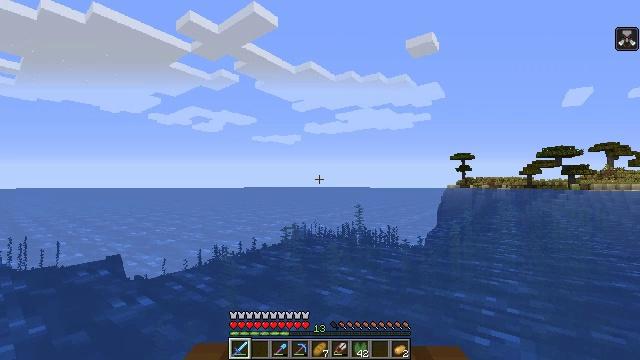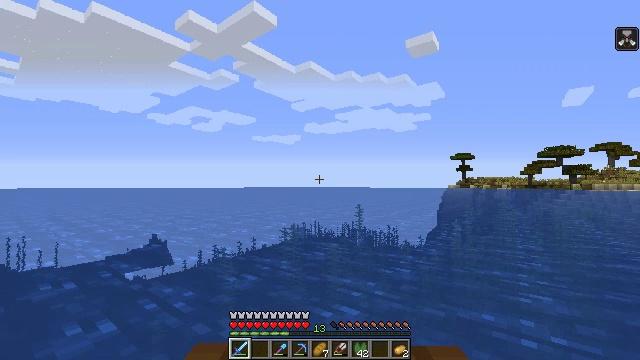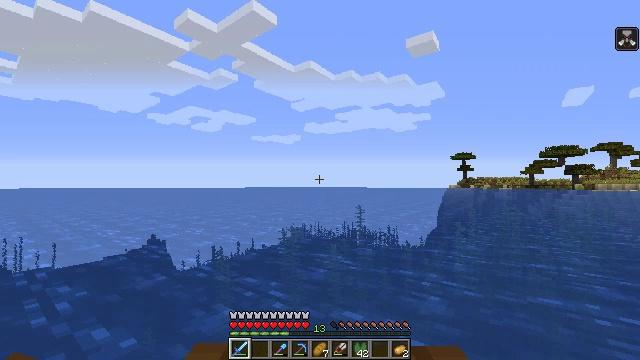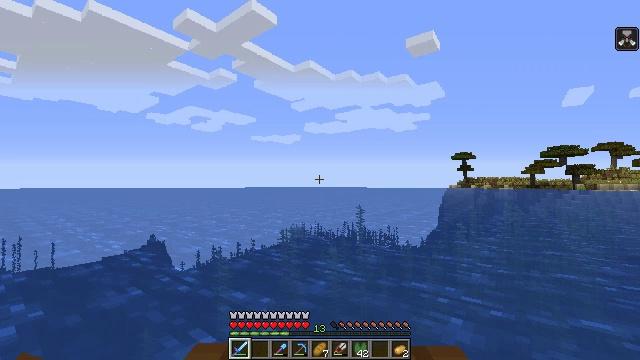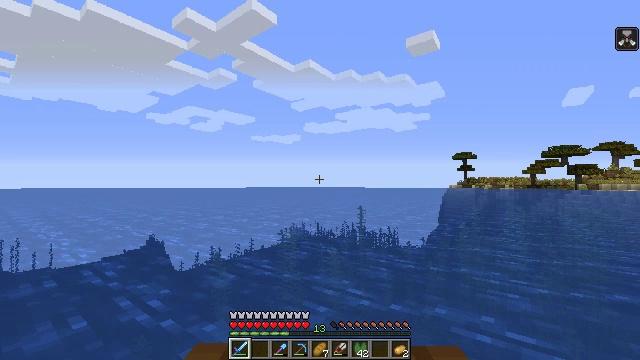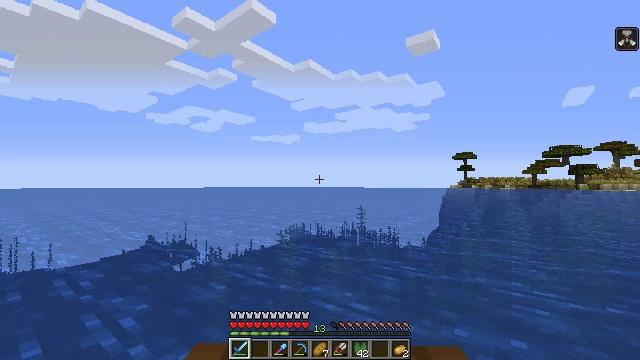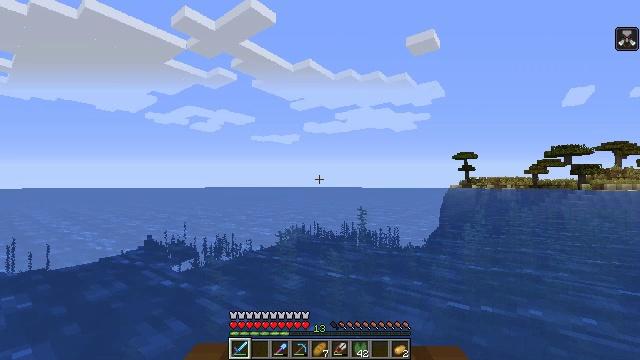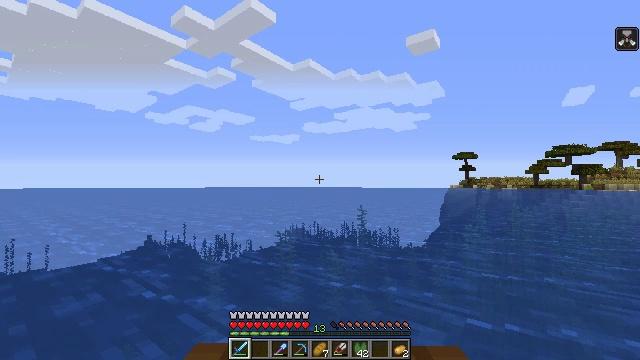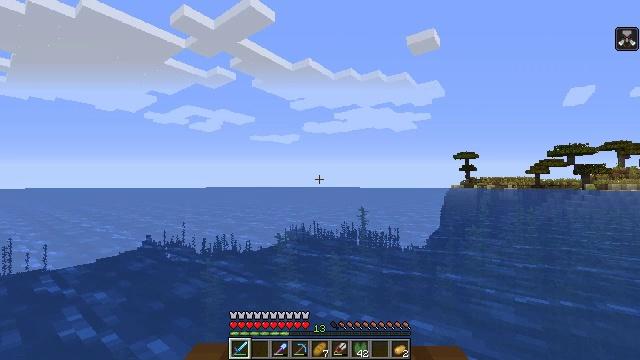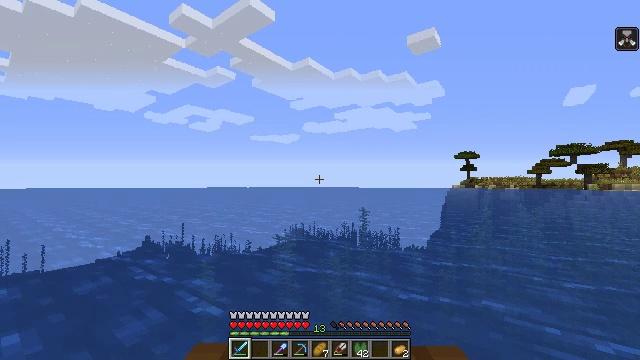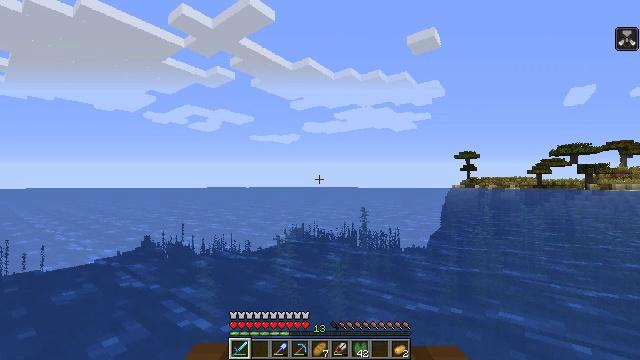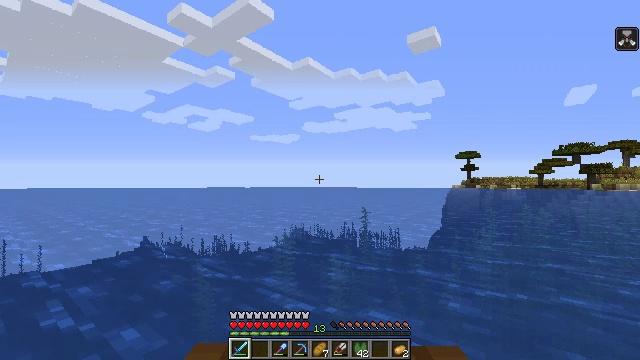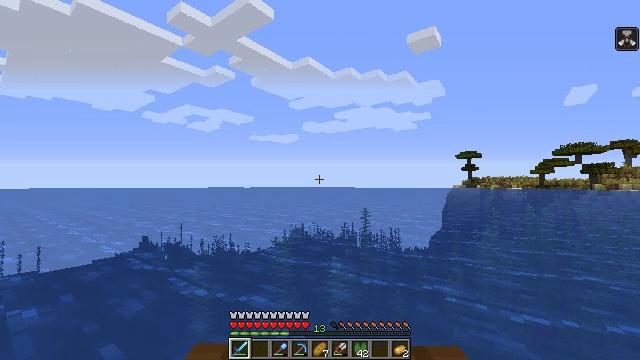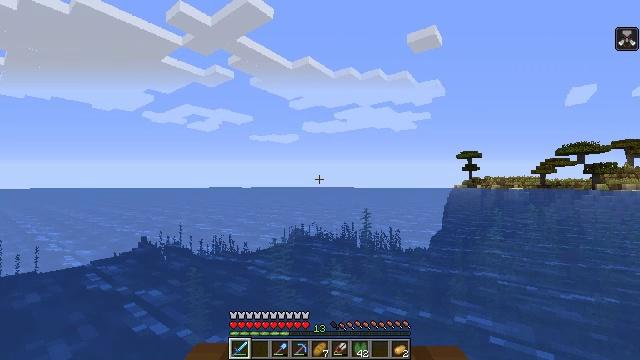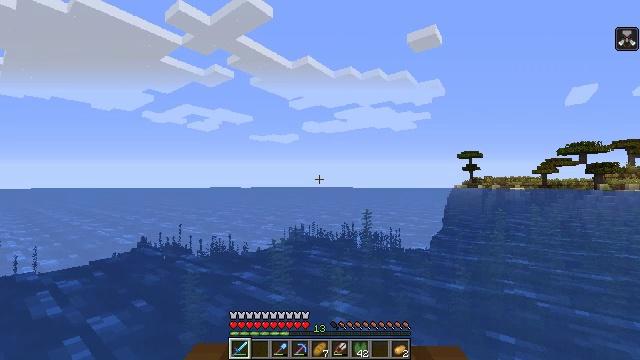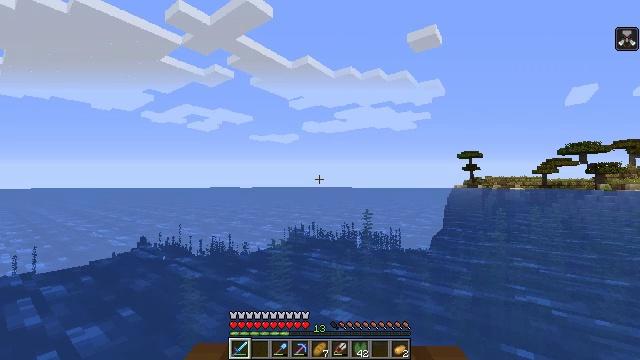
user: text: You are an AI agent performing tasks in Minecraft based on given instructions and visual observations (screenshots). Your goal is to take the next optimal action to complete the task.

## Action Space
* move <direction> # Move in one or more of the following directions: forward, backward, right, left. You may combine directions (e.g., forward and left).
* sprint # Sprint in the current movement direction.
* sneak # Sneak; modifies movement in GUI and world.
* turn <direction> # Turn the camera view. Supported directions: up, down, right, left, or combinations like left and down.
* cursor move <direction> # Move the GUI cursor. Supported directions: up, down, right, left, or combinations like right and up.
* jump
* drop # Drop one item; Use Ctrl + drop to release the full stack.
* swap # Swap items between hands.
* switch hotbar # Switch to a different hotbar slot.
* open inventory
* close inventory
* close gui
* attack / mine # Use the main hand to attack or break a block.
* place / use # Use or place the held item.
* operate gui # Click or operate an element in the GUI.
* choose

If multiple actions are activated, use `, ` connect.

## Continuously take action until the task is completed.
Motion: motion action
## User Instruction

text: Break the mossy stone bricks in a structure.
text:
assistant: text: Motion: move forward
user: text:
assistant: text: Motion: move forward
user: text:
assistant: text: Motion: move forward
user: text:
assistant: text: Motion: move forward
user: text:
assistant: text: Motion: move forward
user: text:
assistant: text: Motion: move forward
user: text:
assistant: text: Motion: move forward
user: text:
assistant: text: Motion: move forward
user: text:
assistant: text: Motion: move forward
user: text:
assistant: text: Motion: move forward
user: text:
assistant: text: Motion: move forward
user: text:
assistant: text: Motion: move forward
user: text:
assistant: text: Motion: move forward
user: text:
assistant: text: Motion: move forward
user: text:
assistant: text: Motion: move forward
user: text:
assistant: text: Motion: move forward
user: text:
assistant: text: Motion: move forward
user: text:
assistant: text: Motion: move forward
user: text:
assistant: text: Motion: move forward
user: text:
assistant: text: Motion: move forward
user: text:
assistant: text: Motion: move forward
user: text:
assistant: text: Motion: move forward
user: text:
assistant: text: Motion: move forward
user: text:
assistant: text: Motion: move forward
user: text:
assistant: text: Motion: move forward
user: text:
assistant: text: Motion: move forward
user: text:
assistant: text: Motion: move forward
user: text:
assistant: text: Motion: move forward
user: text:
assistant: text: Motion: move forward
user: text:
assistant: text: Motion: move forward